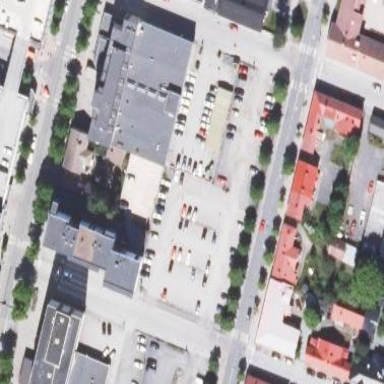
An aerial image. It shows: Parking area with surface.